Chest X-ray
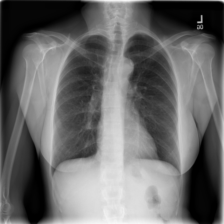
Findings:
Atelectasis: negative
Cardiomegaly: negative
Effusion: negative
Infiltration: negative
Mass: negative
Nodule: negative
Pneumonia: negative
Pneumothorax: negative
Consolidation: negative
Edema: negative
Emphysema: negative
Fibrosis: negative
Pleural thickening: negative
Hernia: negative